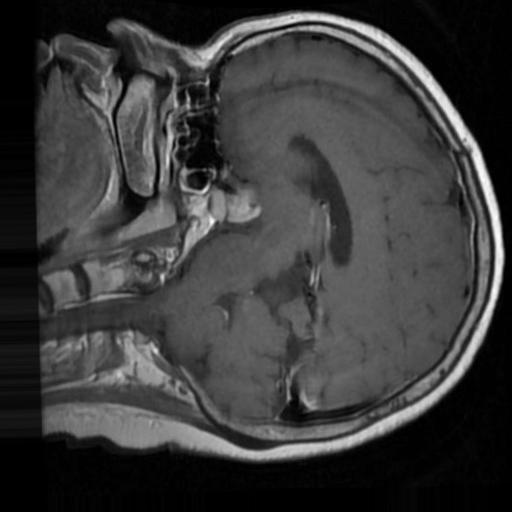
Label: brain_tumor